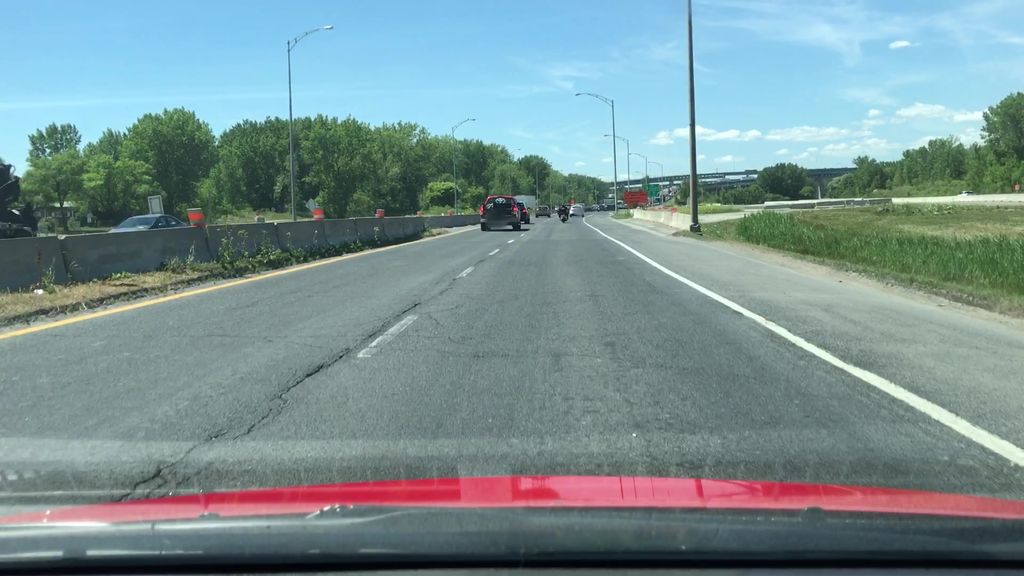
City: montreal